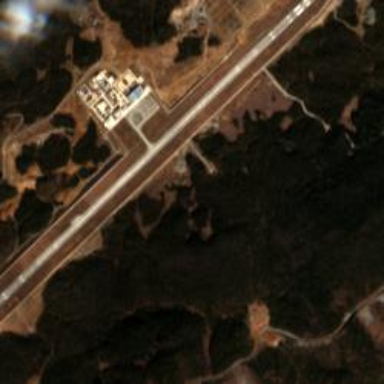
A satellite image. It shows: View of runway in airport.